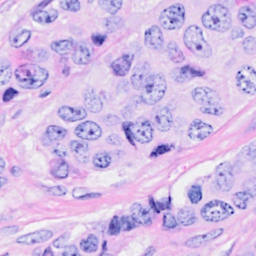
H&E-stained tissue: Breast